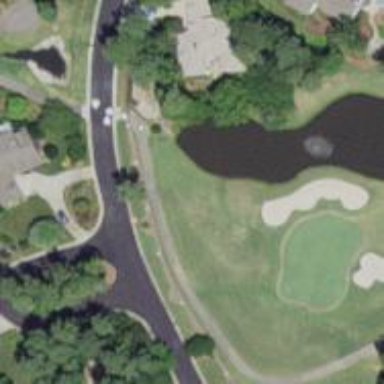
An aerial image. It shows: Asphalt path within golf course area.